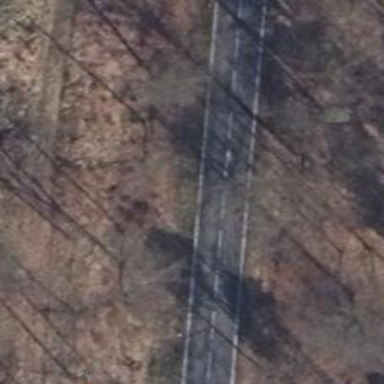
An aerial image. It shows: Secondary road.